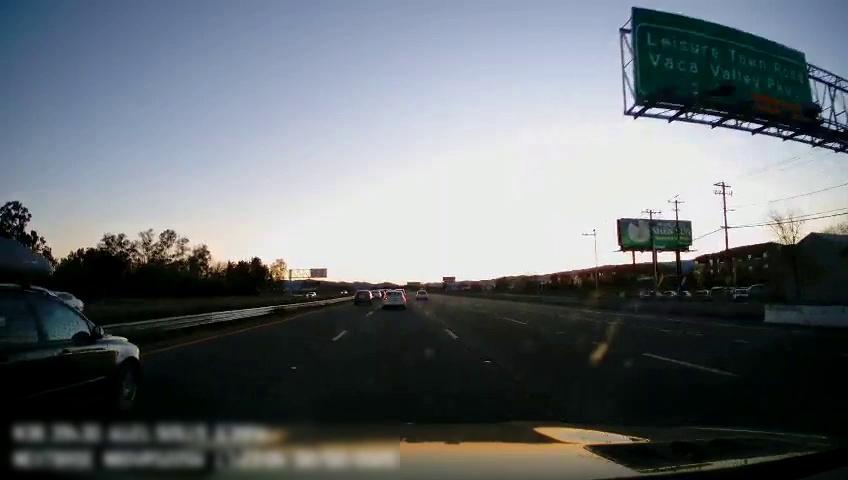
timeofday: Dusk/Dawn/Twilight
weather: Cloudy
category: Drivable Space
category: Vehicles | Car
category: Vehicles | Car
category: Vehicles | SUV
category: Vehicles | Car
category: Vehicles | Car
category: Vehicles | Car
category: Vehicles | SUV
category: Lanes | Alternate Lane
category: Lanes | Current Lane
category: Lanes | Current Lane
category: Lanes | Alternate Lane
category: Lanes | Alternate Lane
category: Traffic | Signs